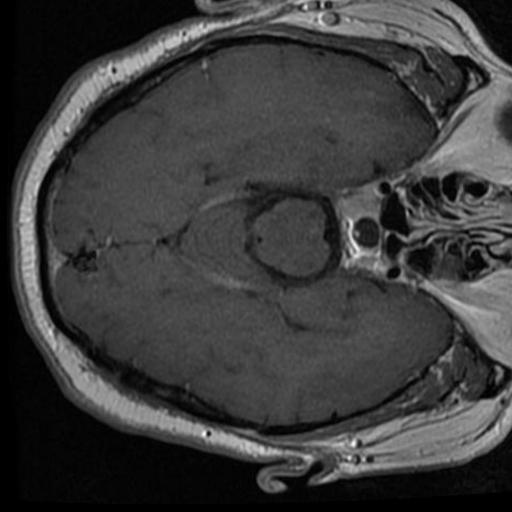
Label: brain_tumor